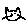
Label: cat